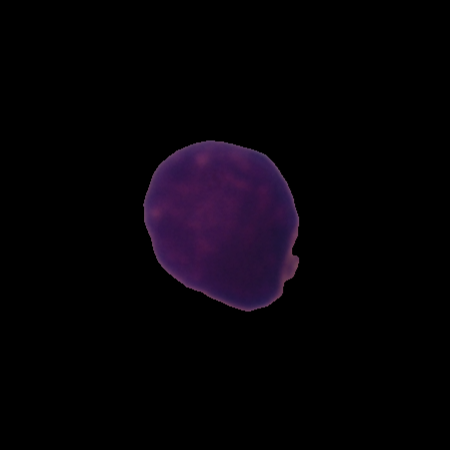
Label: healthy